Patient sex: M
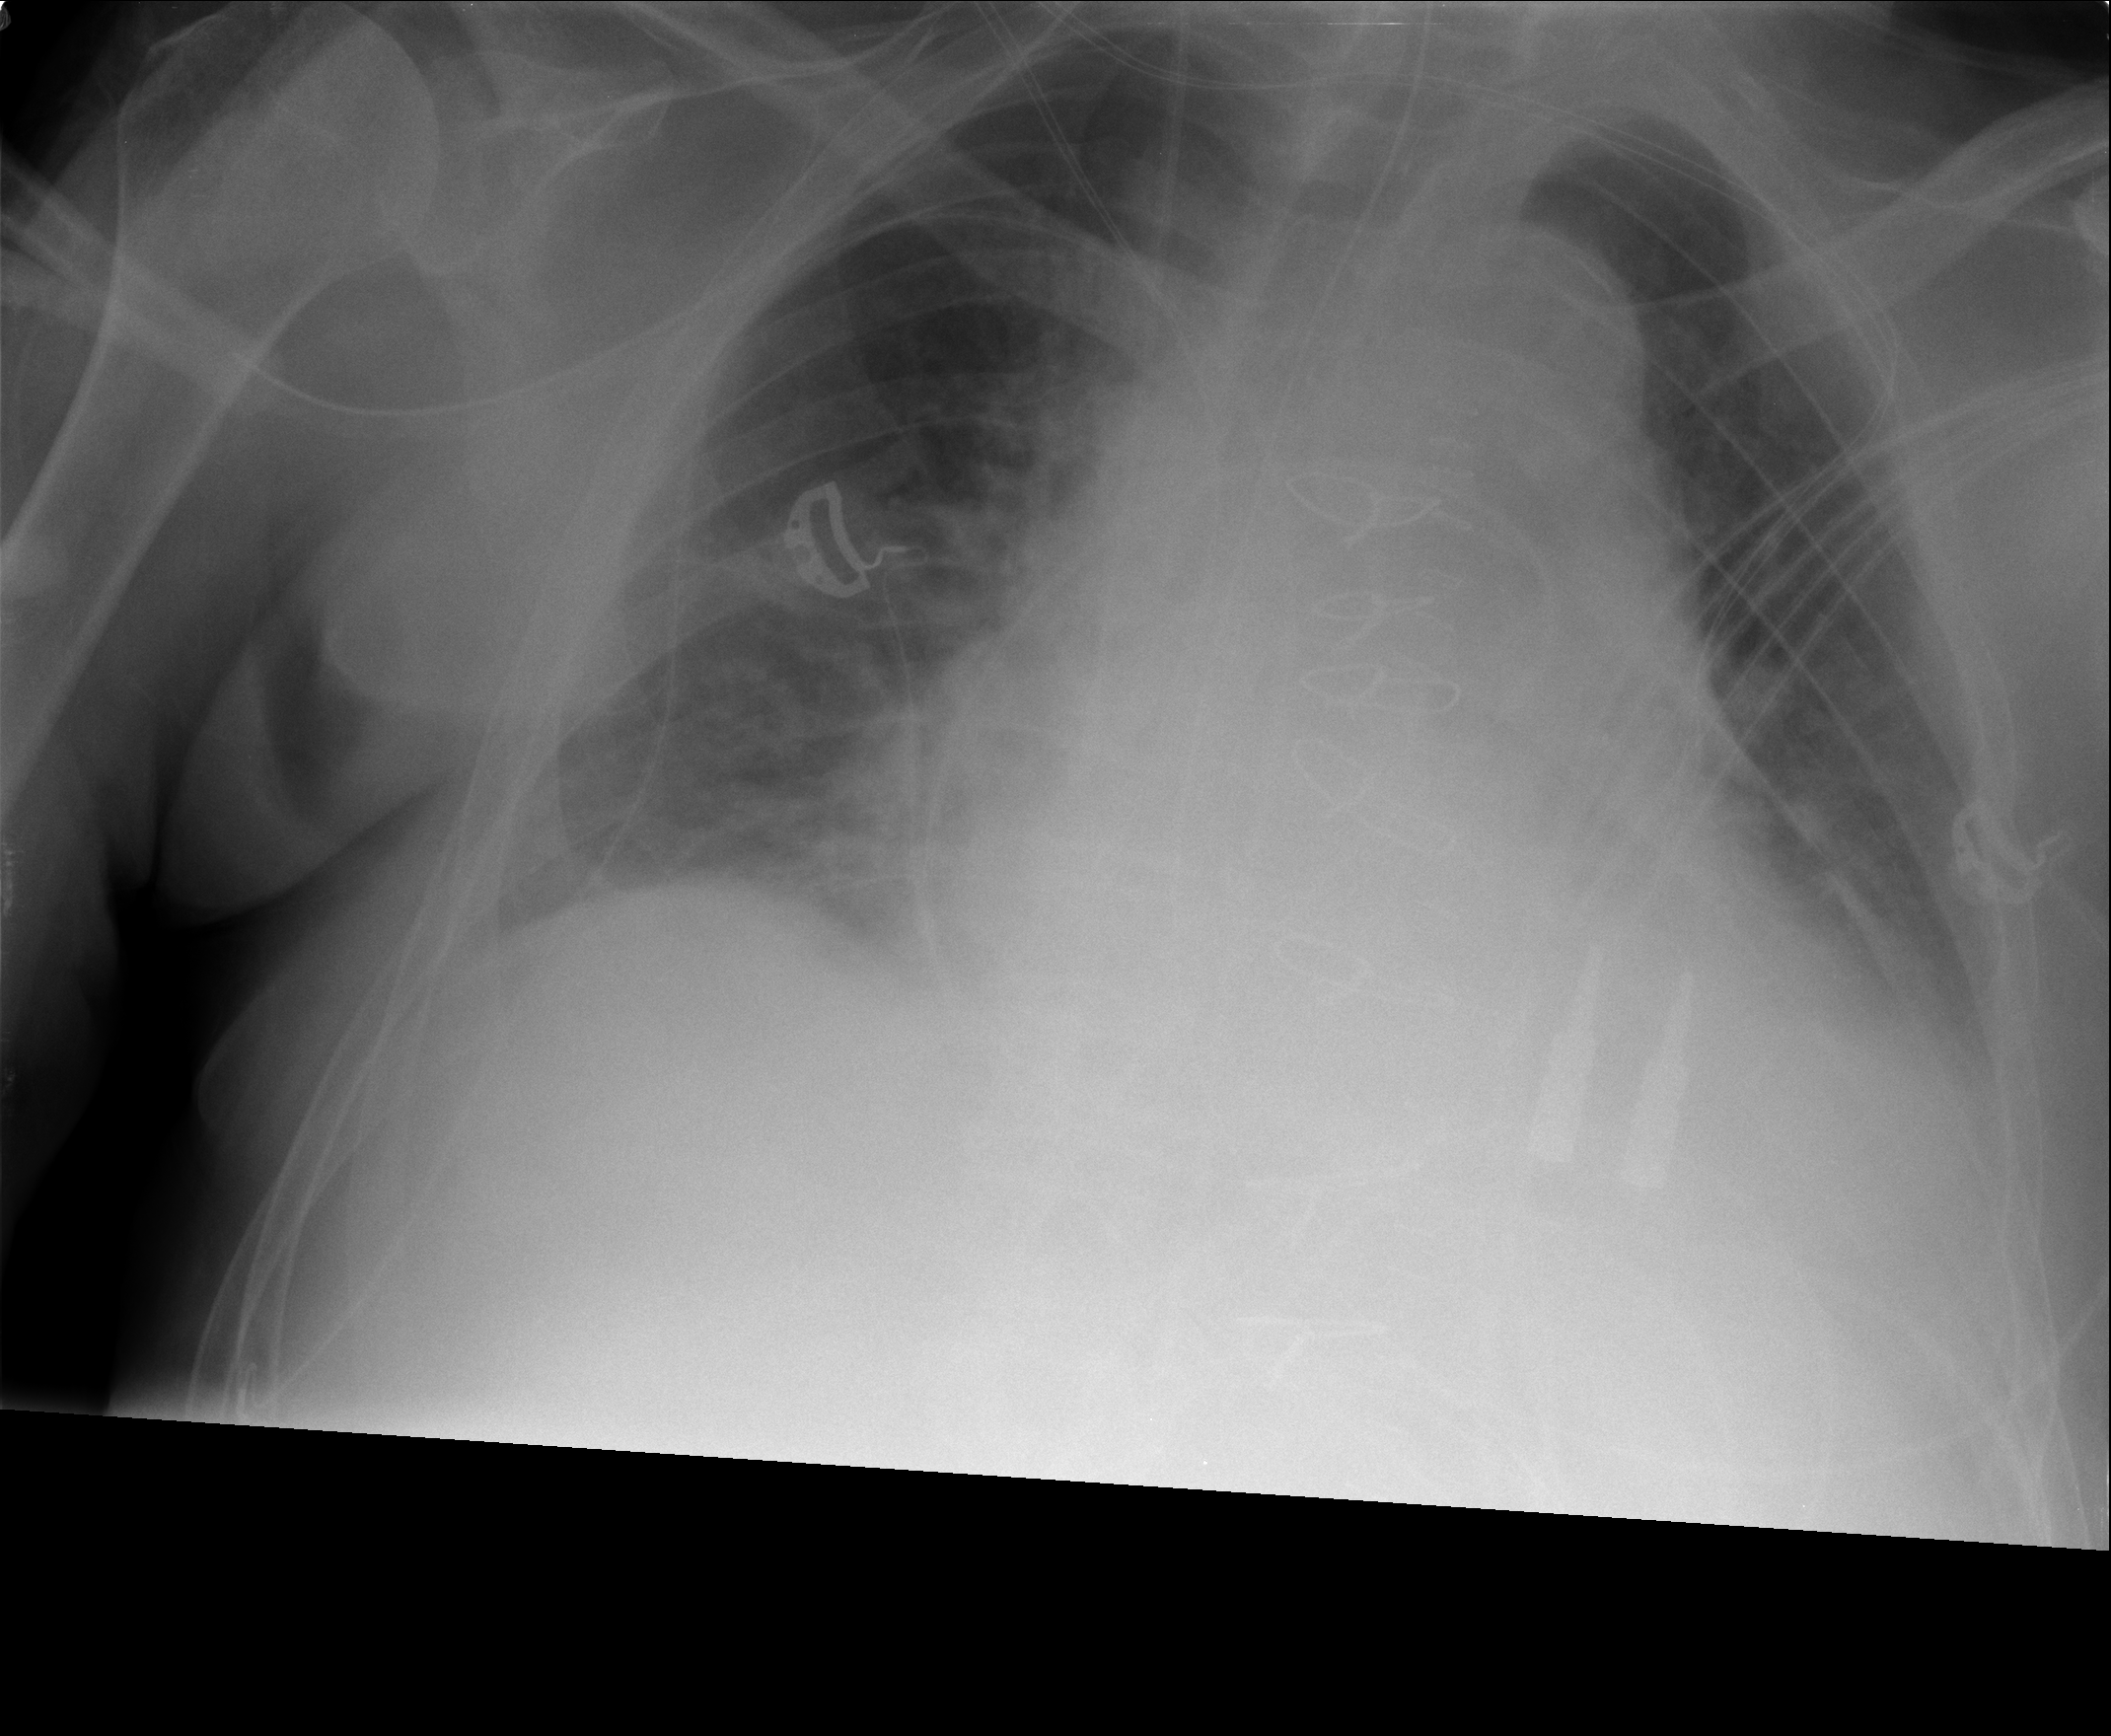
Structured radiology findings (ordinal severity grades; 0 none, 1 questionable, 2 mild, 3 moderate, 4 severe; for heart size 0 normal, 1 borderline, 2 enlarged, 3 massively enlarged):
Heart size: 2
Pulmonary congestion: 0
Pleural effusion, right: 1
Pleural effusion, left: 2
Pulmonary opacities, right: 0
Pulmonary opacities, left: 0
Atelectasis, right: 1
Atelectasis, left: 2